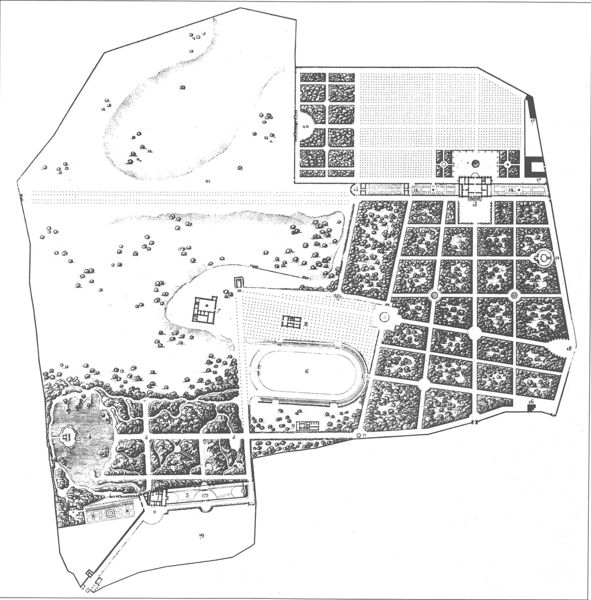
Titel: Rom, Villa Borghese
Standort: Rom, Villa Borghese (EU - I - Latium)
Schlagwörter: bäume, landschaft, see, zeichnung, anlage, gebäude, park, parkanlage, schloss, weg, wege, wald, brunnen, oval, garten, hof, platz, französisch, symmetrie, arena, straßen, friedhof, entwurf, karte, plan, gärten, englisch, grundriss, bauplan, teiche, quadranten